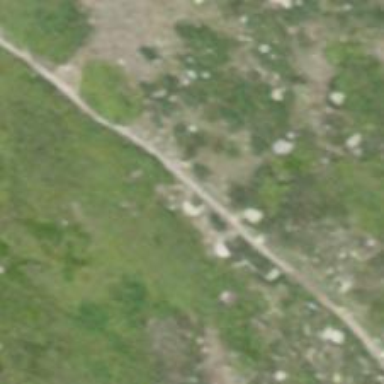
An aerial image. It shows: Path.